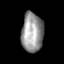
Tissue: skin
Cell type: Epithelial cells
Senescence score: 0.7727
Nuclear area (px): 841
Mean DAPI intensity: 151.071